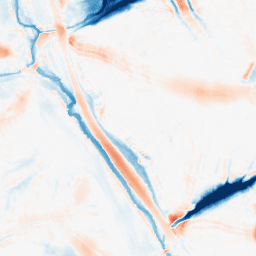
Category: morphological
Decomposition family: tophat_combined
Decomposition parameters: size: 20
Upsampling method: sinc_blackman
Upsampling parameters: scale: 4
kernel_size: 16
Upsampling scale: 4